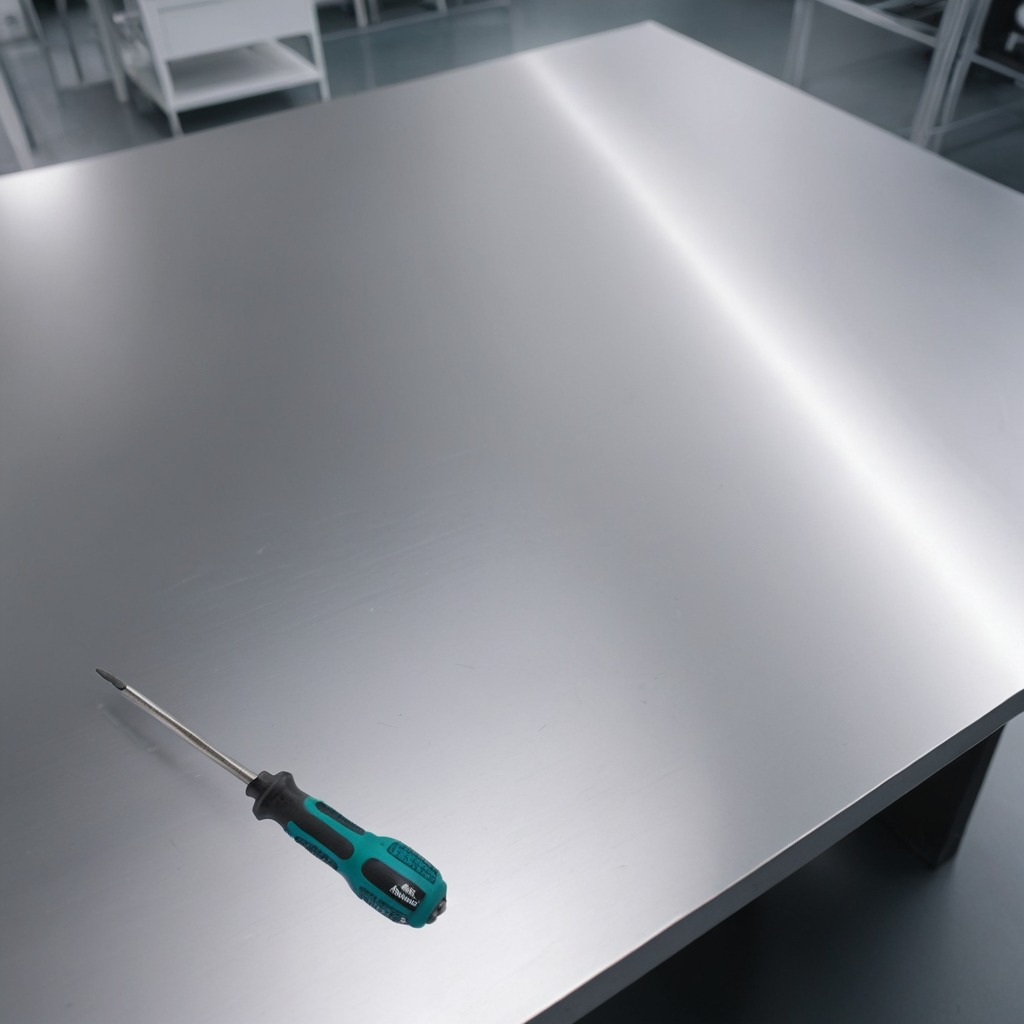
A screwdriver is lying on the stainless steel table.